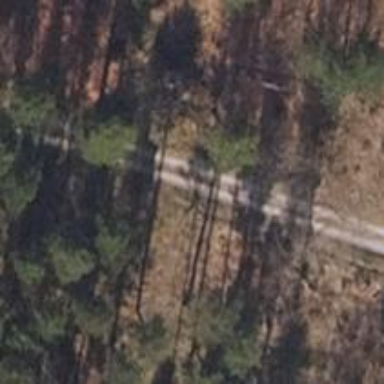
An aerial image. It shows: Track road with grade3 tracktype.